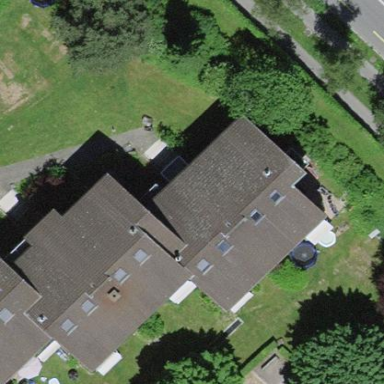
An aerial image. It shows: Residential building with gabled roof.